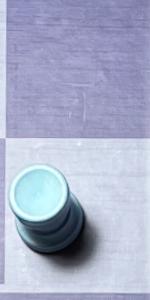
Label: Rook_White